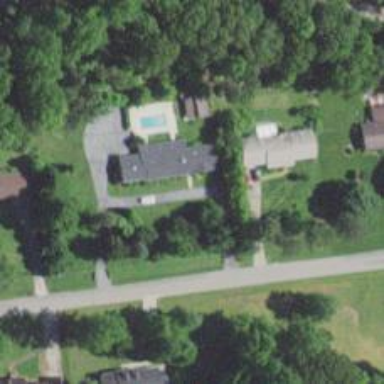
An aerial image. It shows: Driveway.